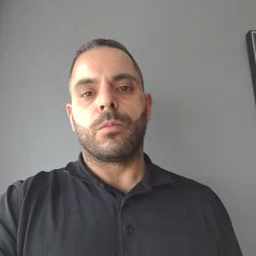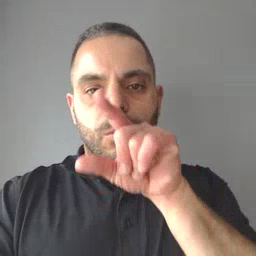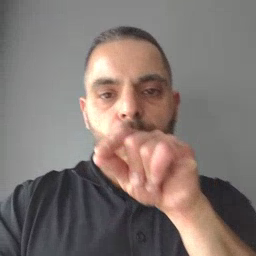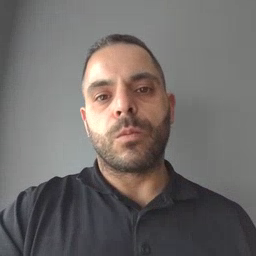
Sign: goose